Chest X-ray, AP view. Patient: 69 years old, sex F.
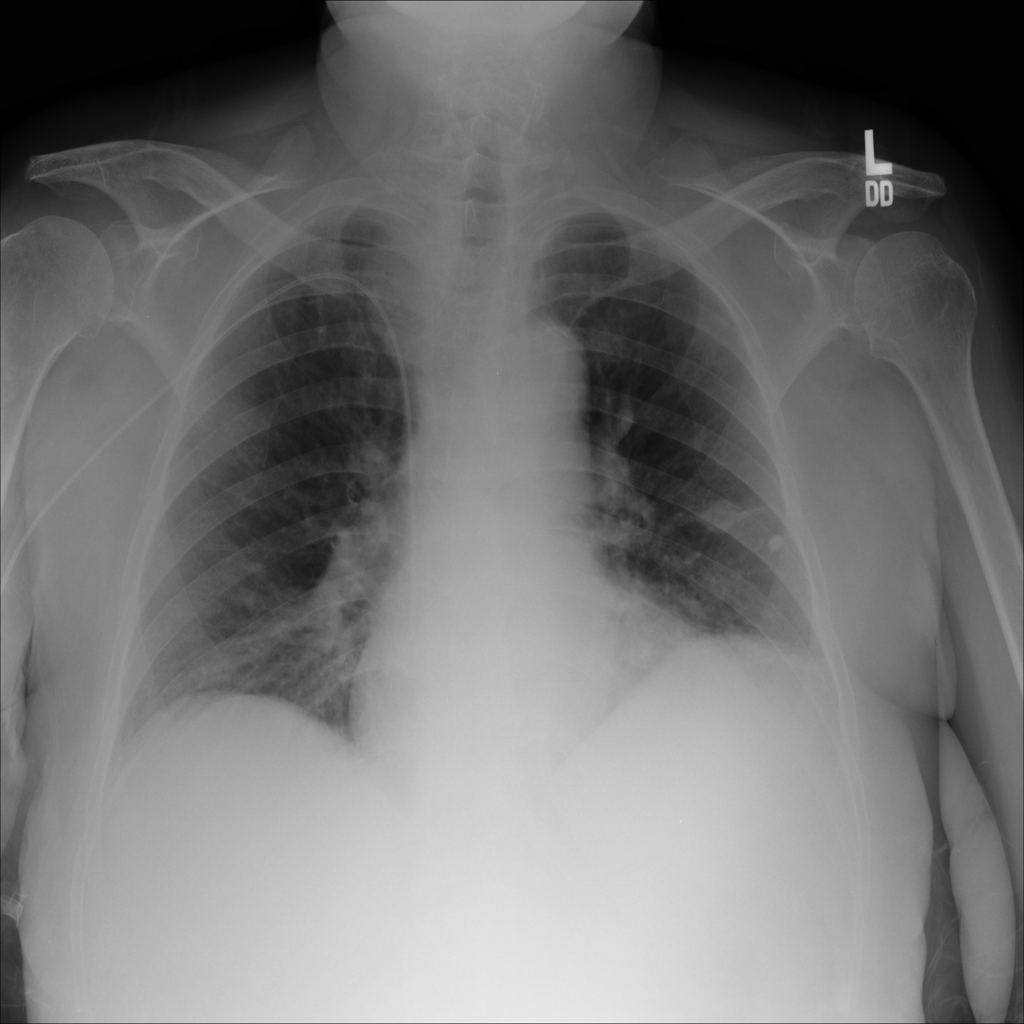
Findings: Atelectasis